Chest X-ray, PA view. Patient: 49 years old, sex F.
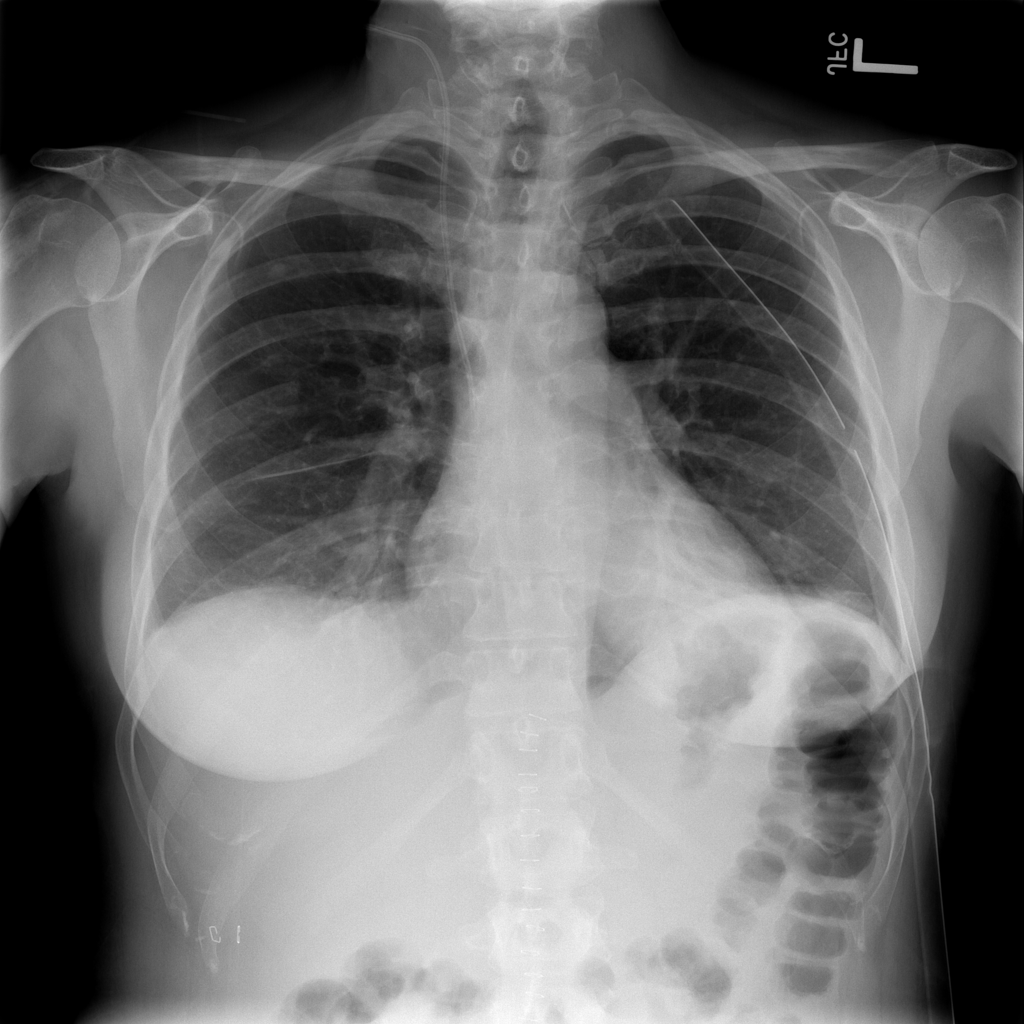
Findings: Pneumothorax